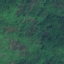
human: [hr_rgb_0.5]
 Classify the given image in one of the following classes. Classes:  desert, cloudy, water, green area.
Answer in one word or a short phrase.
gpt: green area